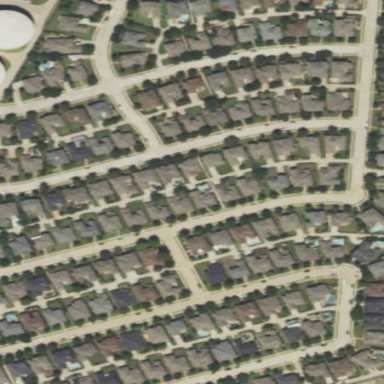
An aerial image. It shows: Residential area within neighborhood.